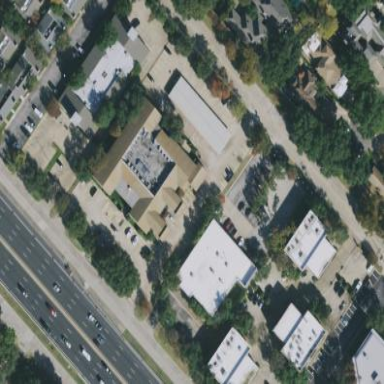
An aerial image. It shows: Commercial building.